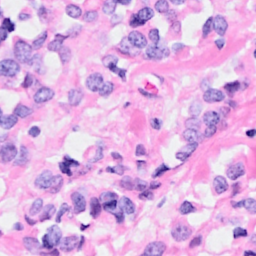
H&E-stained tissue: Breast